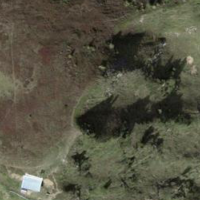
EUNIS habitat code: 26
Species observed at this site:
Oxytropis campestris